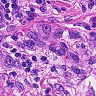
Metastatic tissue present: yes